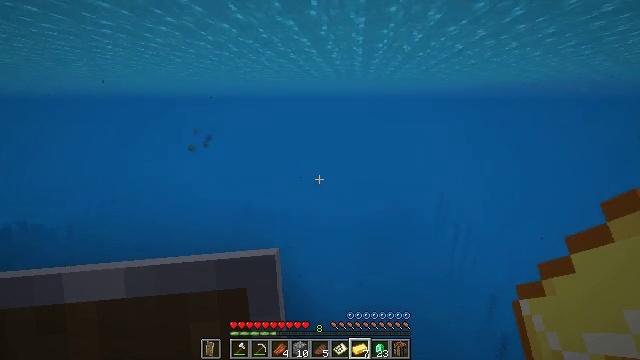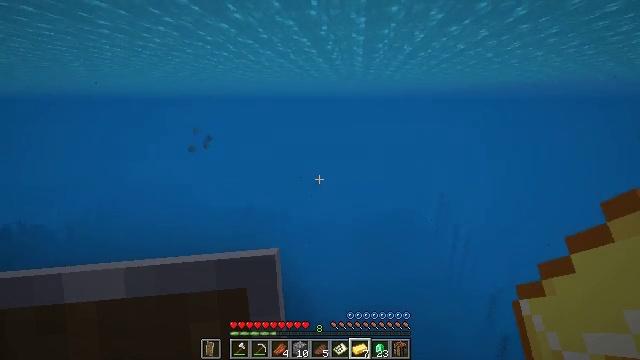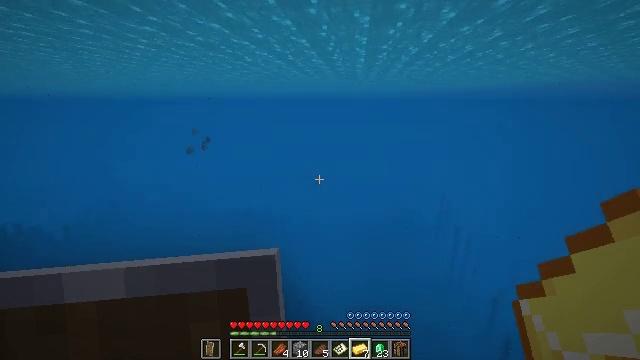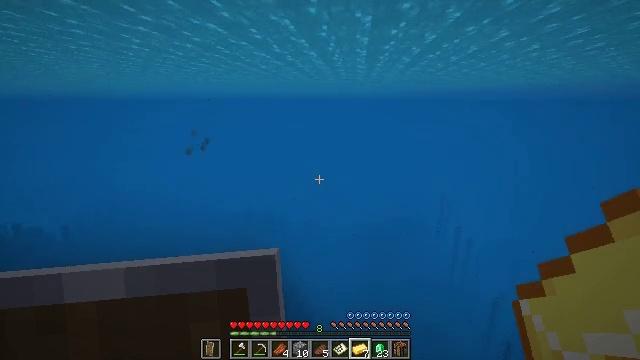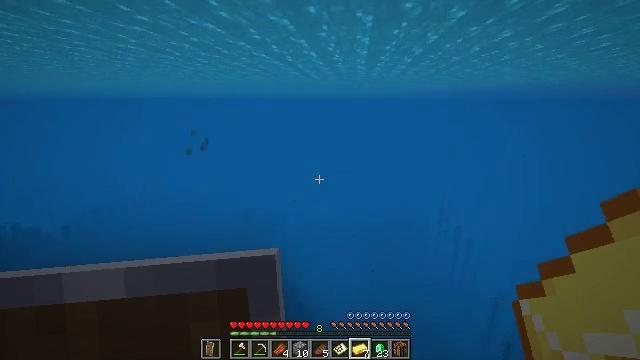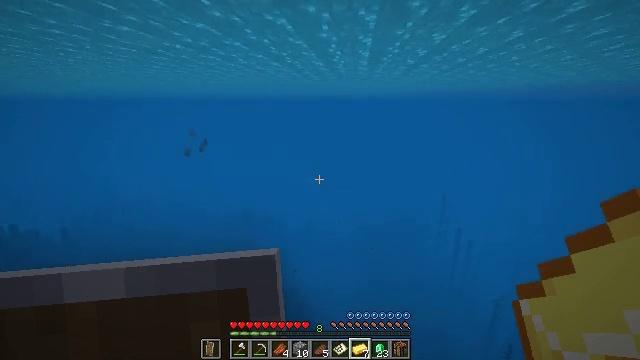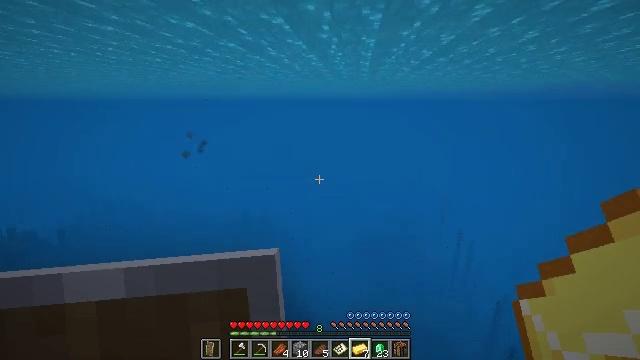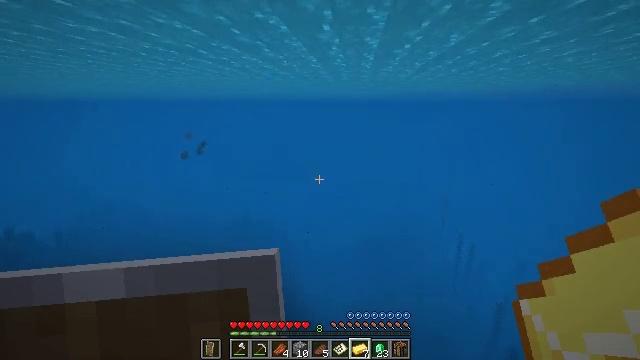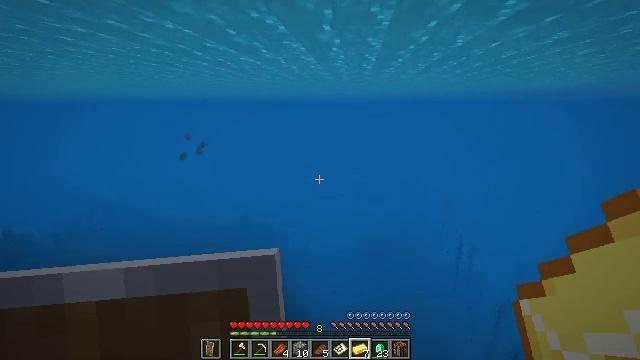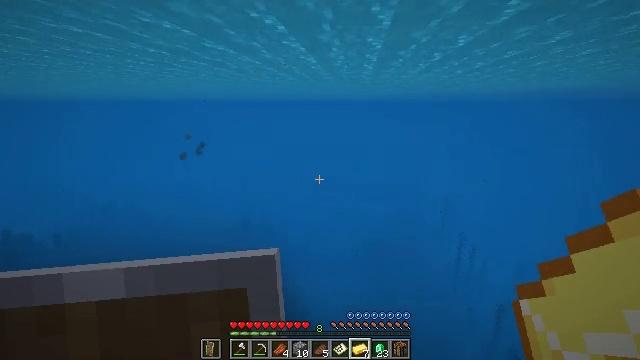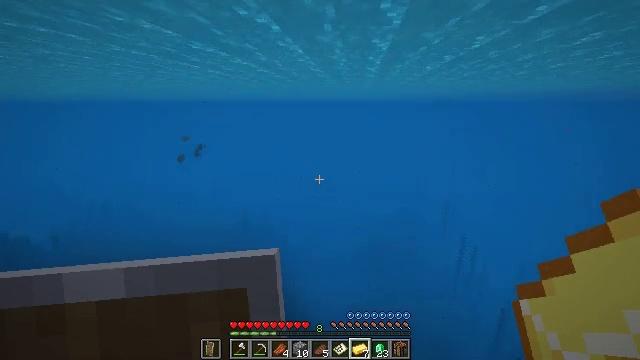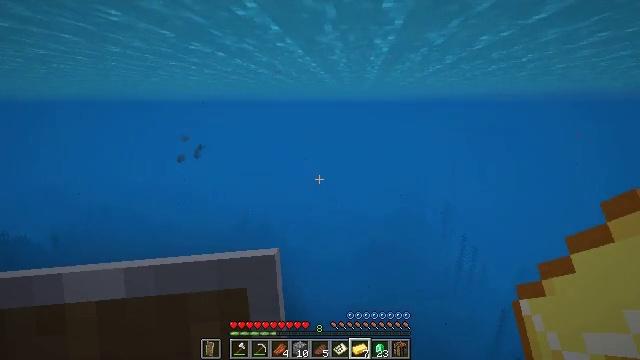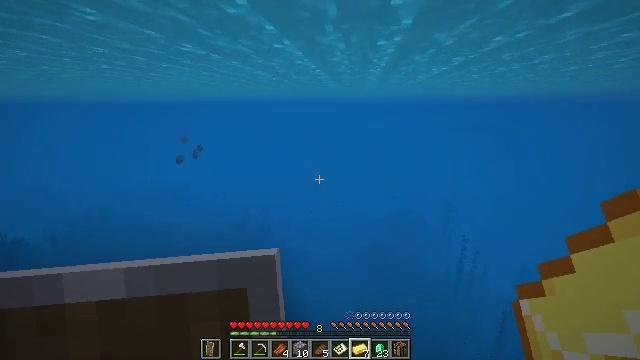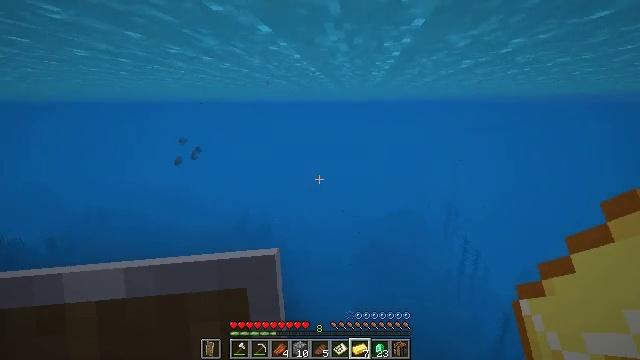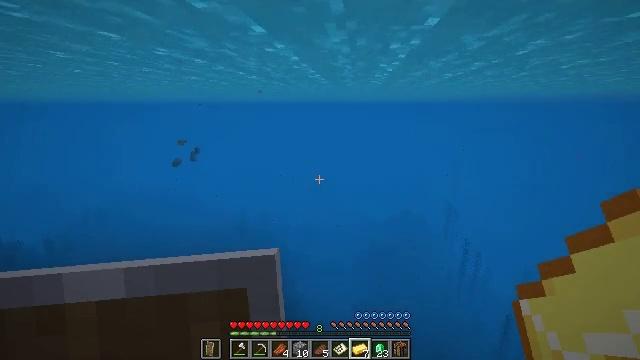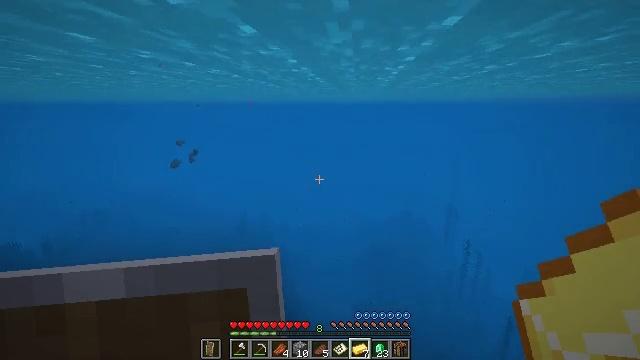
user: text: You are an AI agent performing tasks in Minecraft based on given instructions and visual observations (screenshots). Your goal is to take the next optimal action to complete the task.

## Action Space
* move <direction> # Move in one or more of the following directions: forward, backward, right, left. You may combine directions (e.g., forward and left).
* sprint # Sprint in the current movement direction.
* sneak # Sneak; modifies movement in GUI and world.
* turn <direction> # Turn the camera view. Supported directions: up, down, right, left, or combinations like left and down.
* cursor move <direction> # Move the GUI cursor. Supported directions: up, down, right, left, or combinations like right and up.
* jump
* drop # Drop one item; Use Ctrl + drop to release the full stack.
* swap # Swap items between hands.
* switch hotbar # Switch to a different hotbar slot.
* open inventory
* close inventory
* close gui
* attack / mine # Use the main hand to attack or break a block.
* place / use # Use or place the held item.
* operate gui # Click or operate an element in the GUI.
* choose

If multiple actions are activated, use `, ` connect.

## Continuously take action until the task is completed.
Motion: motion action
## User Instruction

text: Drop a filled map.
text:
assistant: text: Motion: move forward, sprint, jump
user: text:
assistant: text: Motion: move forward, sprint, jump
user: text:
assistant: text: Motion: move forward, sprint, jump
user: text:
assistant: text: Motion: move forward, sprint, jump
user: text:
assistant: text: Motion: move forward, sprint, jump
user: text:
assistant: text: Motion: move forward, sprint, jump
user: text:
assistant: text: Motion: move forward, sprint, jump
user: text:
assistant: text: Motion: move forward, sprint, jump
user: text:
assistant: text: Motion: move forward, sprint, jump
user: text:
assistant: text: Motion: move forward, sprint, jump
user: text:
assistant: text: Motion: move forward, sprint, jump
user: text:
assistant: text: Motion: move forward, sprint, jump
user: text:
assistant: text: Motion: move forward, sprint, jump
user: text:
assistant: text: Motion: move forward, sprint, jump
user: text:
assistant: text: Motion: move forward, sprint, jump
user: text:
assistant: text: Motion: move forward, sprint, jump
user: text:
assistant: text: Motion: move forward, sprint, jump
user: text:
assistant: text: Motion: move forward, sprint, jump
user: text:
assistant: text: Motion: move forward, sprint, jump
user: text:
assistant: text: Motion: move forward, sprint, jump
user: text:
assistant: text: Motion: move forward, sprint, jump
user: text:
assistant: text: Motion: move forward, sprint, jump
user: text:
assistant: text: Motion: move forward, sprint, turn right, jump
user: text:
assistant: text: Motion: move forward, sprint, jump
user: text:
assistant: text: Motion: move forward, sprint, jump
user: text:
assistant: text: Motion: move forward, sprint, jump
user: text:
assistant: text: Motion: move forward, sprint, jump
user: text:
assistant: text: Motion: move forward, sprint, jump
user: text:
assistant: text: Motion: move forward, sprint, jump
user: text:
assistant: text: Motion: move forward, sprint, jump